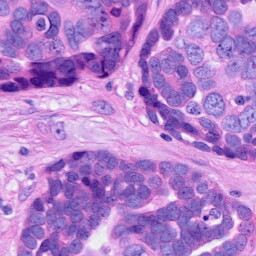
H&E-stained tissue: Ovarian